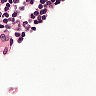
Metastatic tissue present: no